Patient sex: F
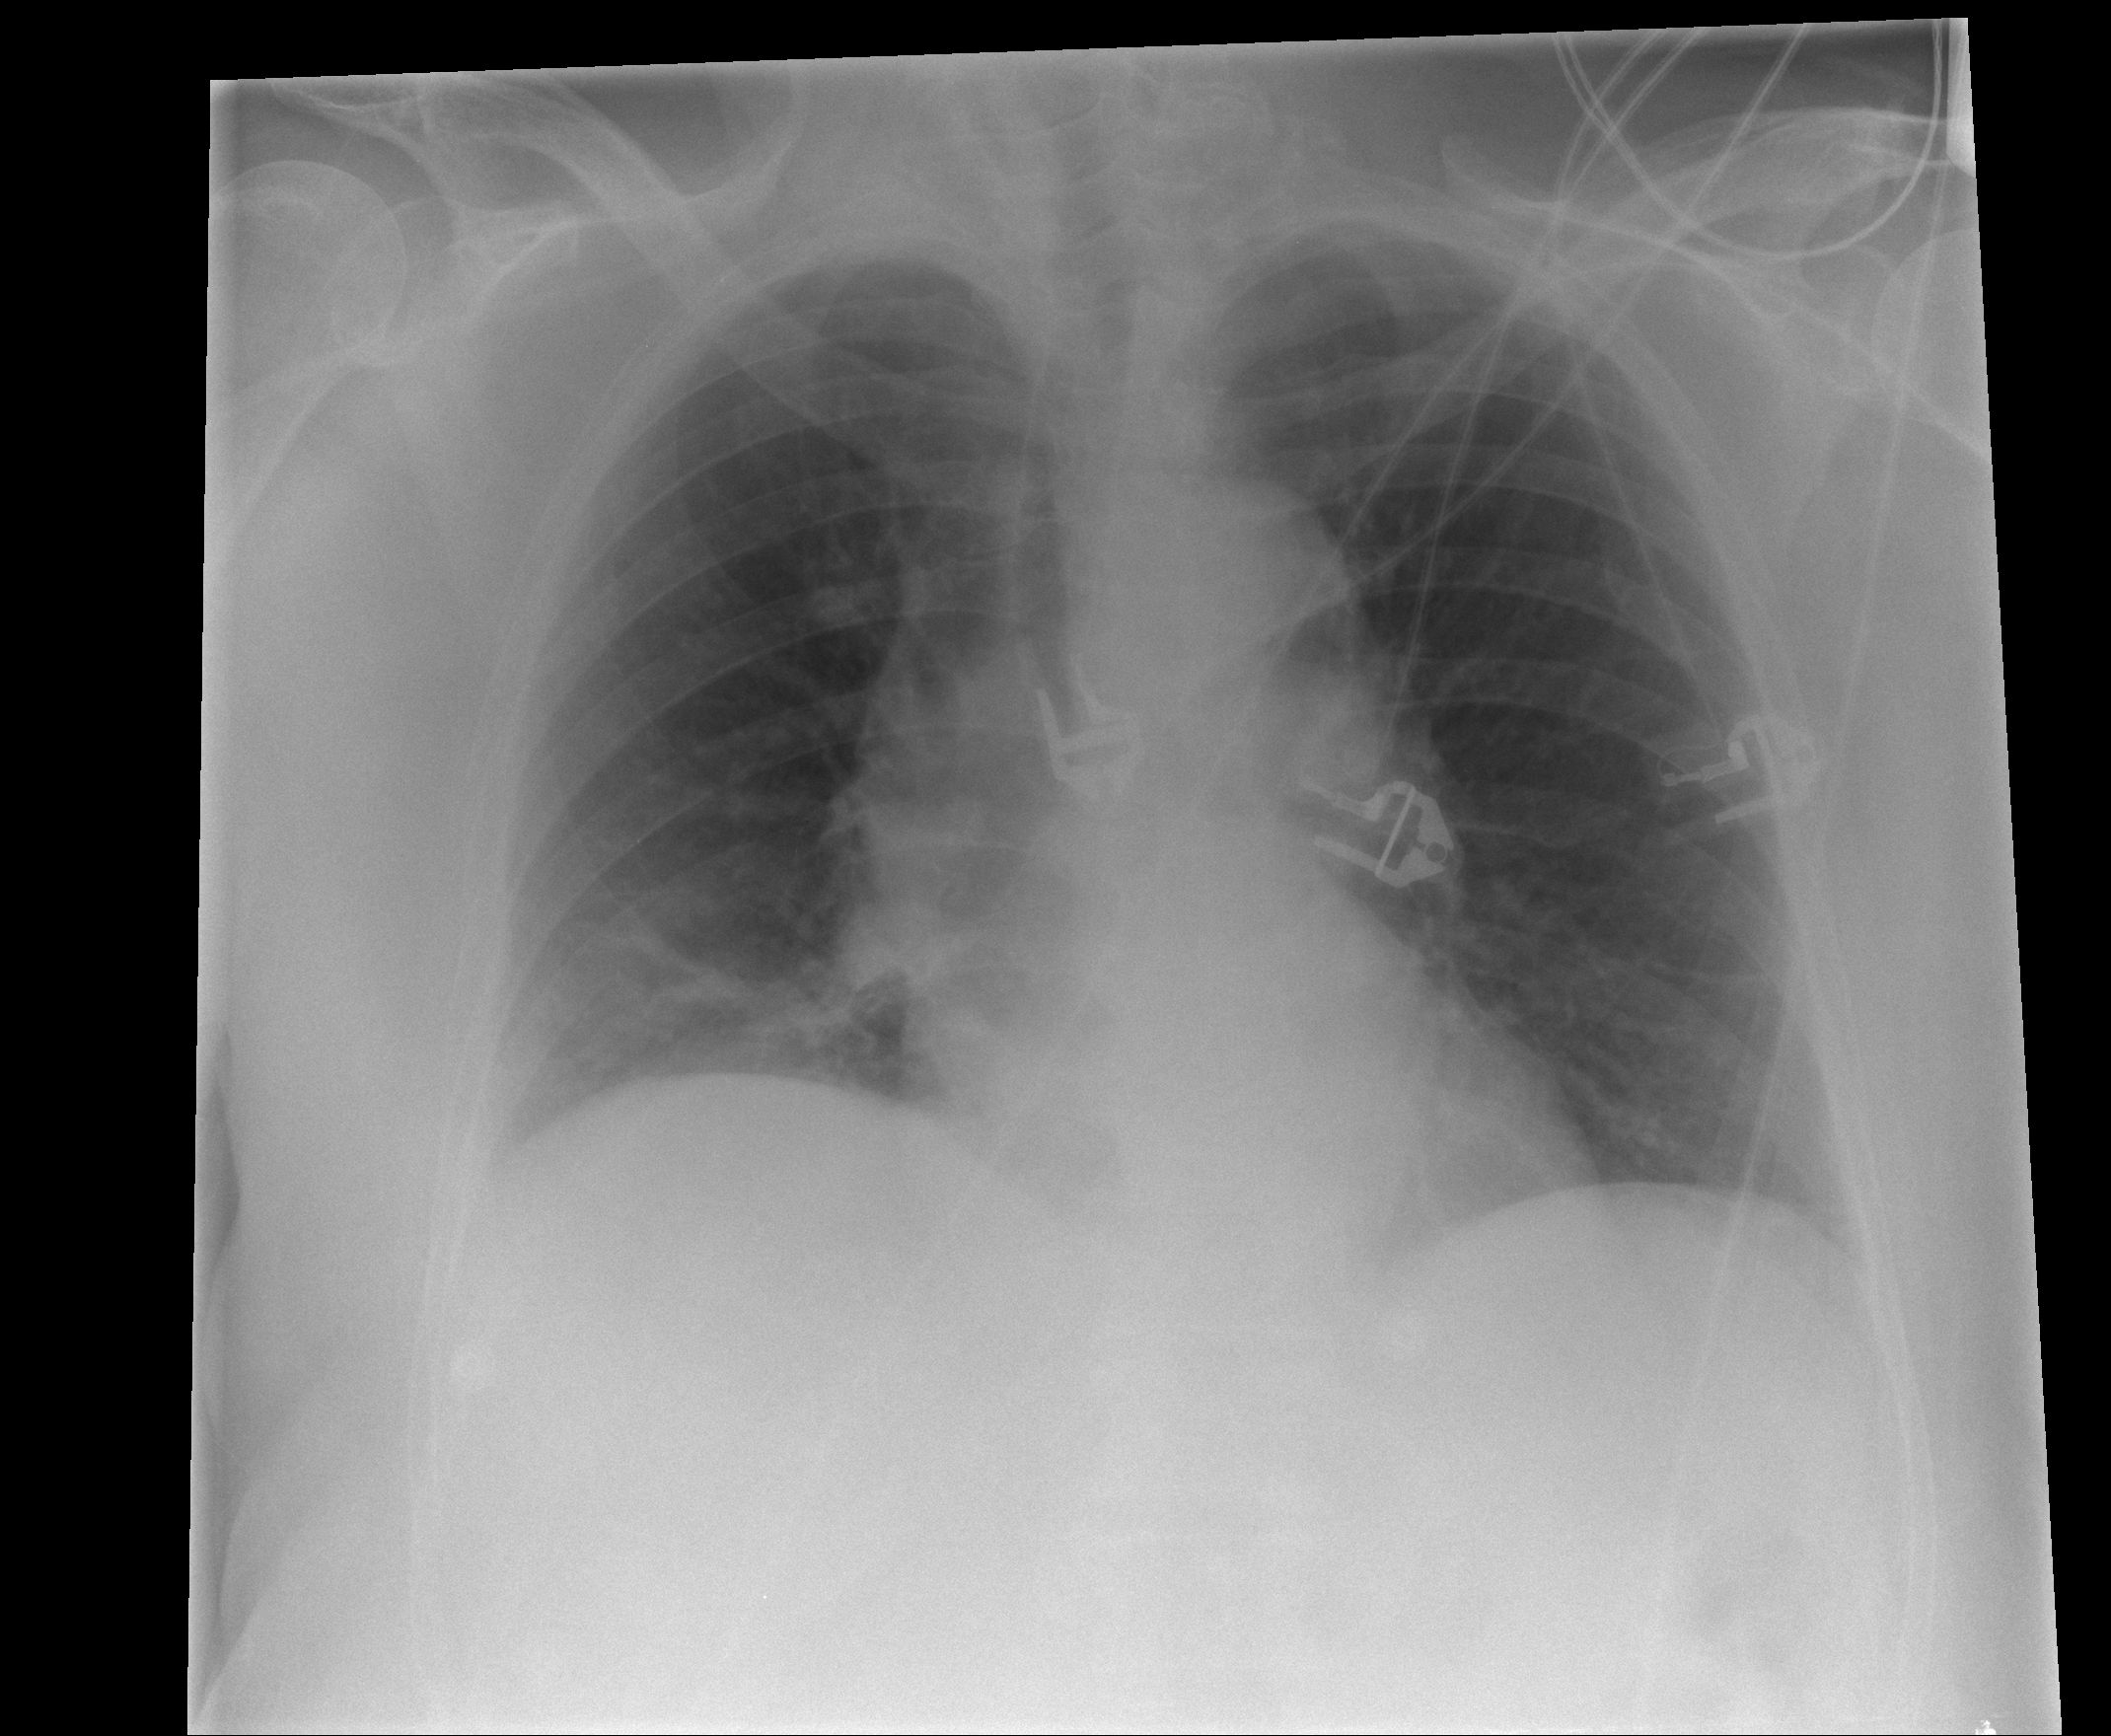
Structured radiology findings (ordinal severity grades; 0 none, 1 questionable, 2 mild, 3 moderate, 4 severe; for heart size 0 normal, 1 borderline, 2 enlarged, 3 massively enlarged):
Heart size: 0
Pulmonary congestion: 0
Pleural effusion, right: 0
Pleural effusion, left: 0
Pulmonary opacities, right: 0
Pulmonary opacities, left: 0
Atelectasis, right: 2
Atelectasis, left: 0